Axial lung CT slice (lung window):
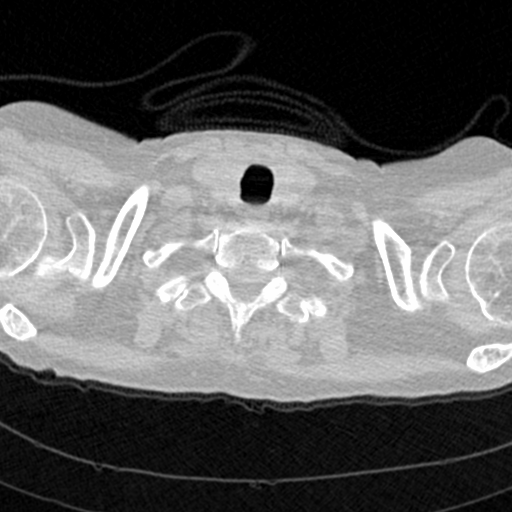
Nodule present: no